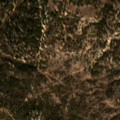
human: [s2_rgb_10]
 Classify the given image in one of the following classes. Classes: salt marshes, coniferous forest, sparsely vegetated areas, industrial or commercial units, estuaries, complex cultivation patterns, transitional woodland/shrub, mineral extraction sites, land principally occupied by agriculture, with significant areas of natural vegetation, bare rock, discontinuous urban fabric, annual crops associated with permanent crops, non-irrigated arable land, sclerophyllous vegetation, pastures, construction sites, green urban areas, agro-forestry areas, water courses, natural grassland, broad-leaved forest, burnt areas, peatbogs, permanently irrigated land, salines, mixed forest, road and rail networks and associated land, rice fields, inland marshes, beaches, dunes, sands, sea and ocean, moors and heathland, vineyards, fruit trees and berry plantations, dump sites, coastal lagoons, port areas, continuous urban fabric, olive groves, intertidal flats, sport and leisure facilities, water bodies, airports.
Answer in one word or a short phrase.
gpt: agro-forestry areas, broad-leaved forest